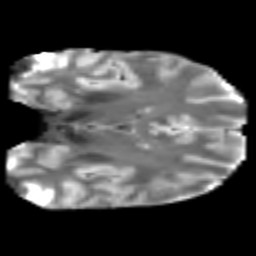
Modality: T2w
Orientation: coronal
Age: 42
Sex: male
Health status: healthy
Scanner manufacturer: philips
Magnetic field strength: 3 T
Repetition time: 9.808 s
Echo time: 0.0712 s